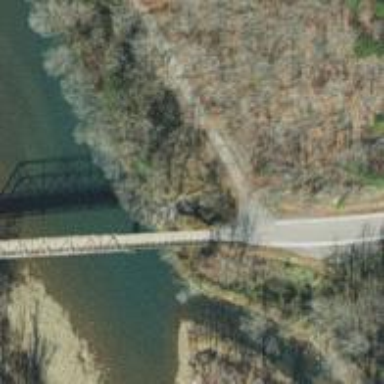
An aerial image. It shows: Secondary road with bridge.